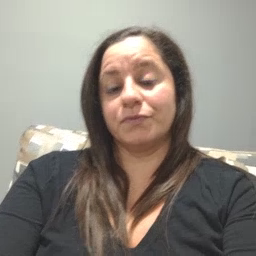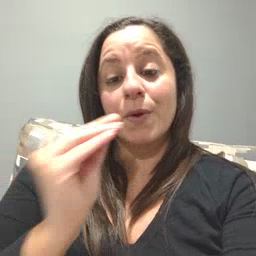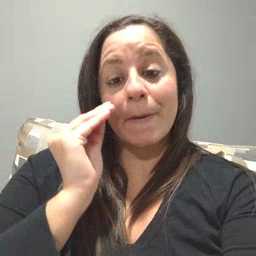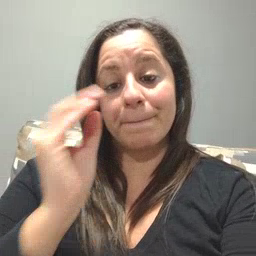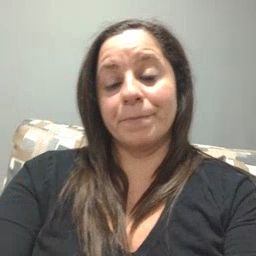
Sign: home